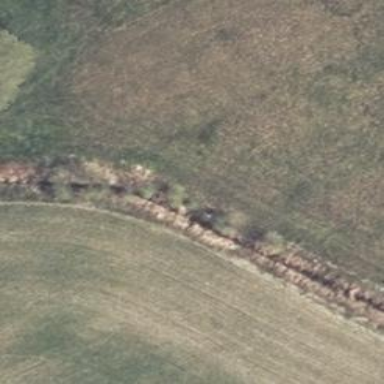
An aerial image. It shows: Grassy track with grade5 tracktype.